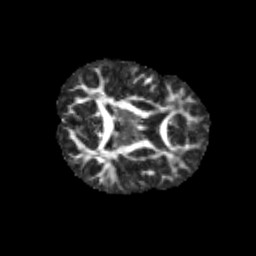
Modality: FA
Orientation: axial
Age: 12
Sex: male
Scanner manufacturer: siemens
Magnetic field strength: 3 T
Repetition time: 3.8 s
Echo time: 0.07 s